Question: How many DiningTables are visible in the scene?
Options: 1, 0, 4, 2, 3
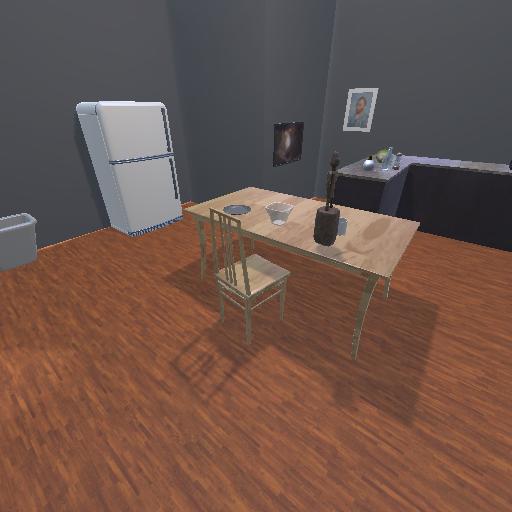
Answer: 1